Field crop: maize
Growth stage: 1
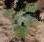
Species: chenopodium